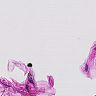
Metastatic tissue present: no